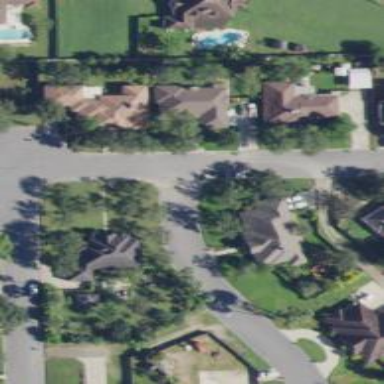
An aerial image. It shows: Residential road.